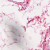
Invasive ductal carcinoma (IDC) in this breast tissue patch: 0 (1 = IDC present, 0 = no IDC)